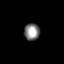
Tissue: lung
Cell type: Epithelial cells
Senescence score: 0.6619
Nuclear area (px): 255
Mean DAPI intensity: 134.569